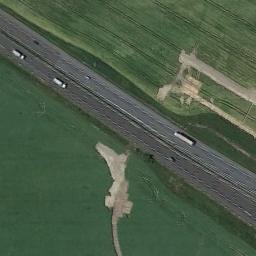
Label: freeway